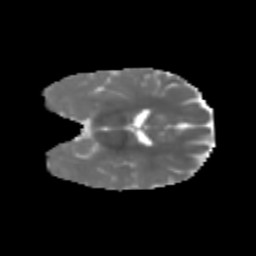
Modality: MD
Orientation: coronal
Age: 6
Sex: female
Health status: healthy